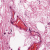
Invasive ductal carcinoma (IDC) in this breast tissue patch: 0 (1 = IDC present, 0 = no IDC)